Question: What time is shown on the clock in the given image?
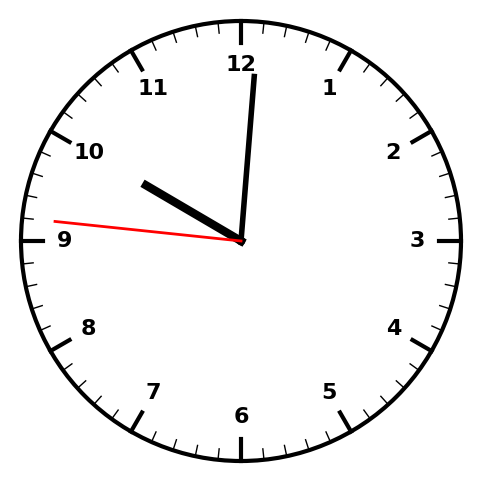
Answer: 10:00:46